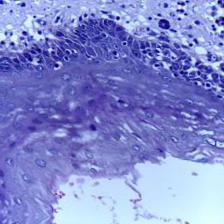
Diagnosis: Normal